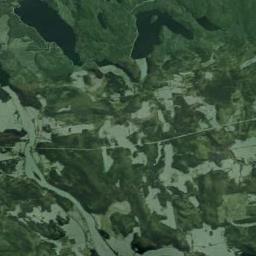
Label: wetland